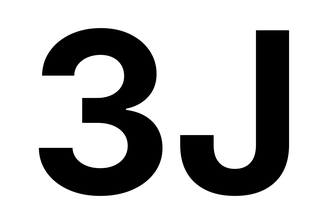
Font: Inter_Bold